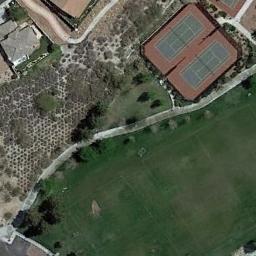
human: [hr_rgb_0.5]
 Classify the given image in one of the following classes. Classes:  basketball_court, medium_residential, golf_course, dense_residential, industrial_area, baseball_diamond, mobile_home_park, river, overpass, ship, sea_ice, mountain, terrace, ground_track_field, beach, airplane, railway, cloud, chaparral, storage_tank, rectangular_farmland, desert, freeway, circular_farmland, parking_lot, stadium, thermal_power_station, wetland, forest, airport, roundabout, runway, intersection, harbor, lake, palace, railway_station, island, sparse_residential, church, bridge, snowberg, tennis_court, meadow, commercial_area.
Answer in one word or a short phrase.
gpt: tennis_court